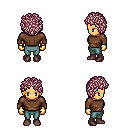
a pixel art fantasy rpg character, female body template, human, tanned skin, brown long-sleeve shirt, teal pants, white blonde curly afro hairstyle, gold gloves, maroon shoes, four views (front, back, left, right), 2x2 character sprite sheet, small pixel art, hard edges, no anti-aliasing